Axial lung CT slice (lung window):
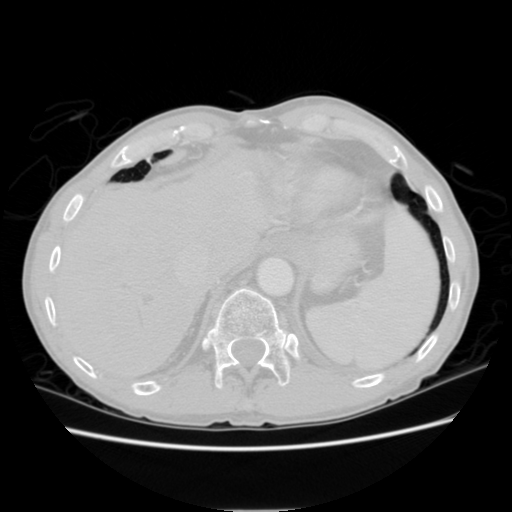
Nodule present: no